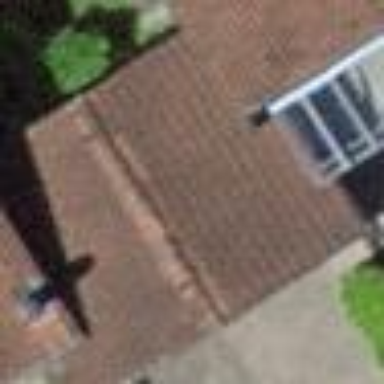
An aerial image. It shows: Garage.